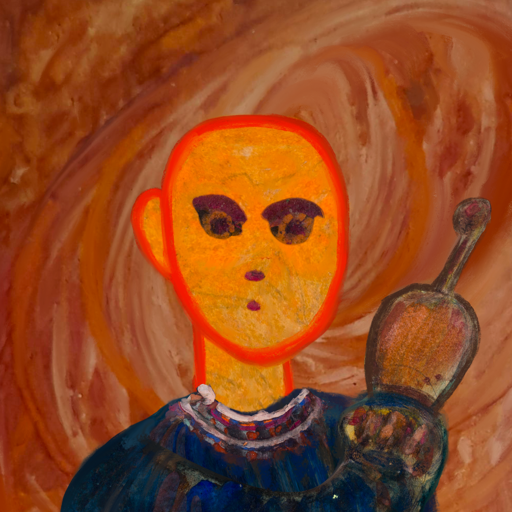
Background: Pious_Lady, Head And Neck Front: Sisters, Face Front: Doll, Bust: Pipe, Hair Front: Blank, Head Accessory: Blank, Second Necklace: Blank, Necklace: Hypocrite_1, Baby: Blank